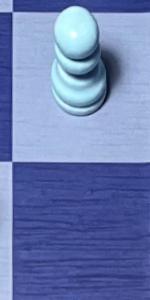
Label: Empty